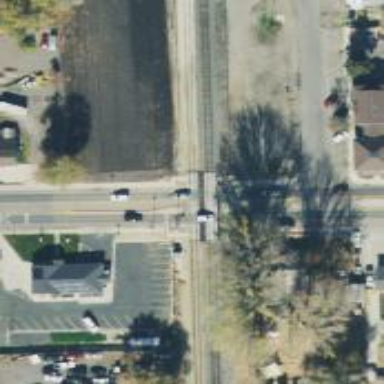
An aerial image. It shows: Crossing for the railway.